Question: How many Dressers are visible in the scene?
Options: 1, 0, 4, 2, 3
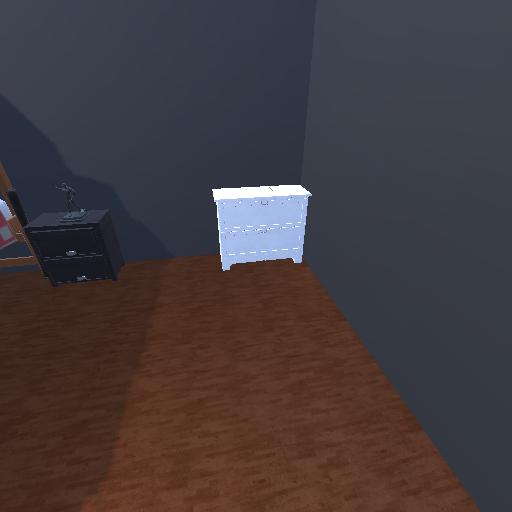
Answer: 1